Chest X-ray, PA view. Patient: 43 years old, sex M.
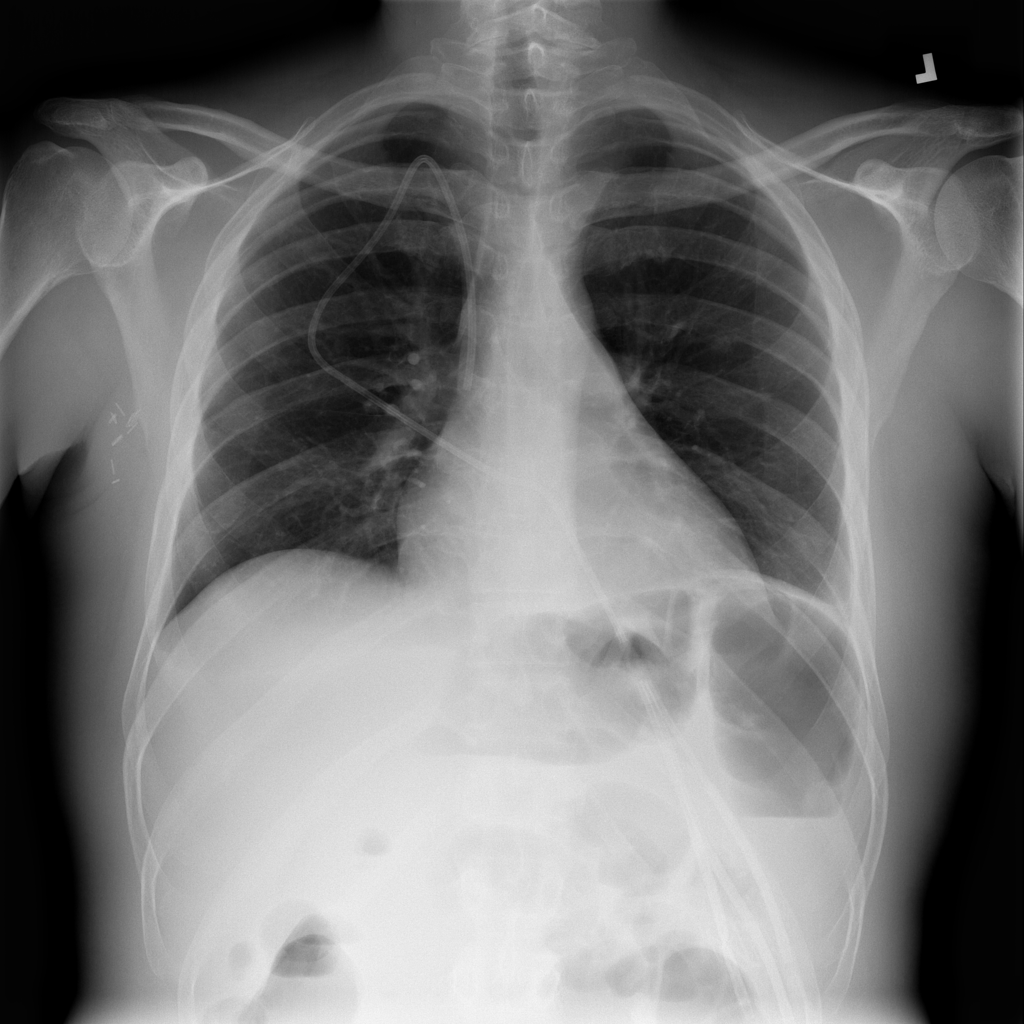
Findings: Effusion